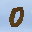
Label: 0